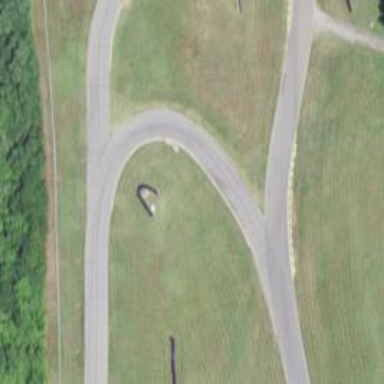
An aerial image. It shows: Motor sport raceway.